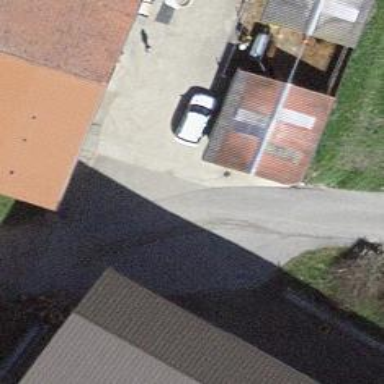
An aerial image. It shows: Farm.